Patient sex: M
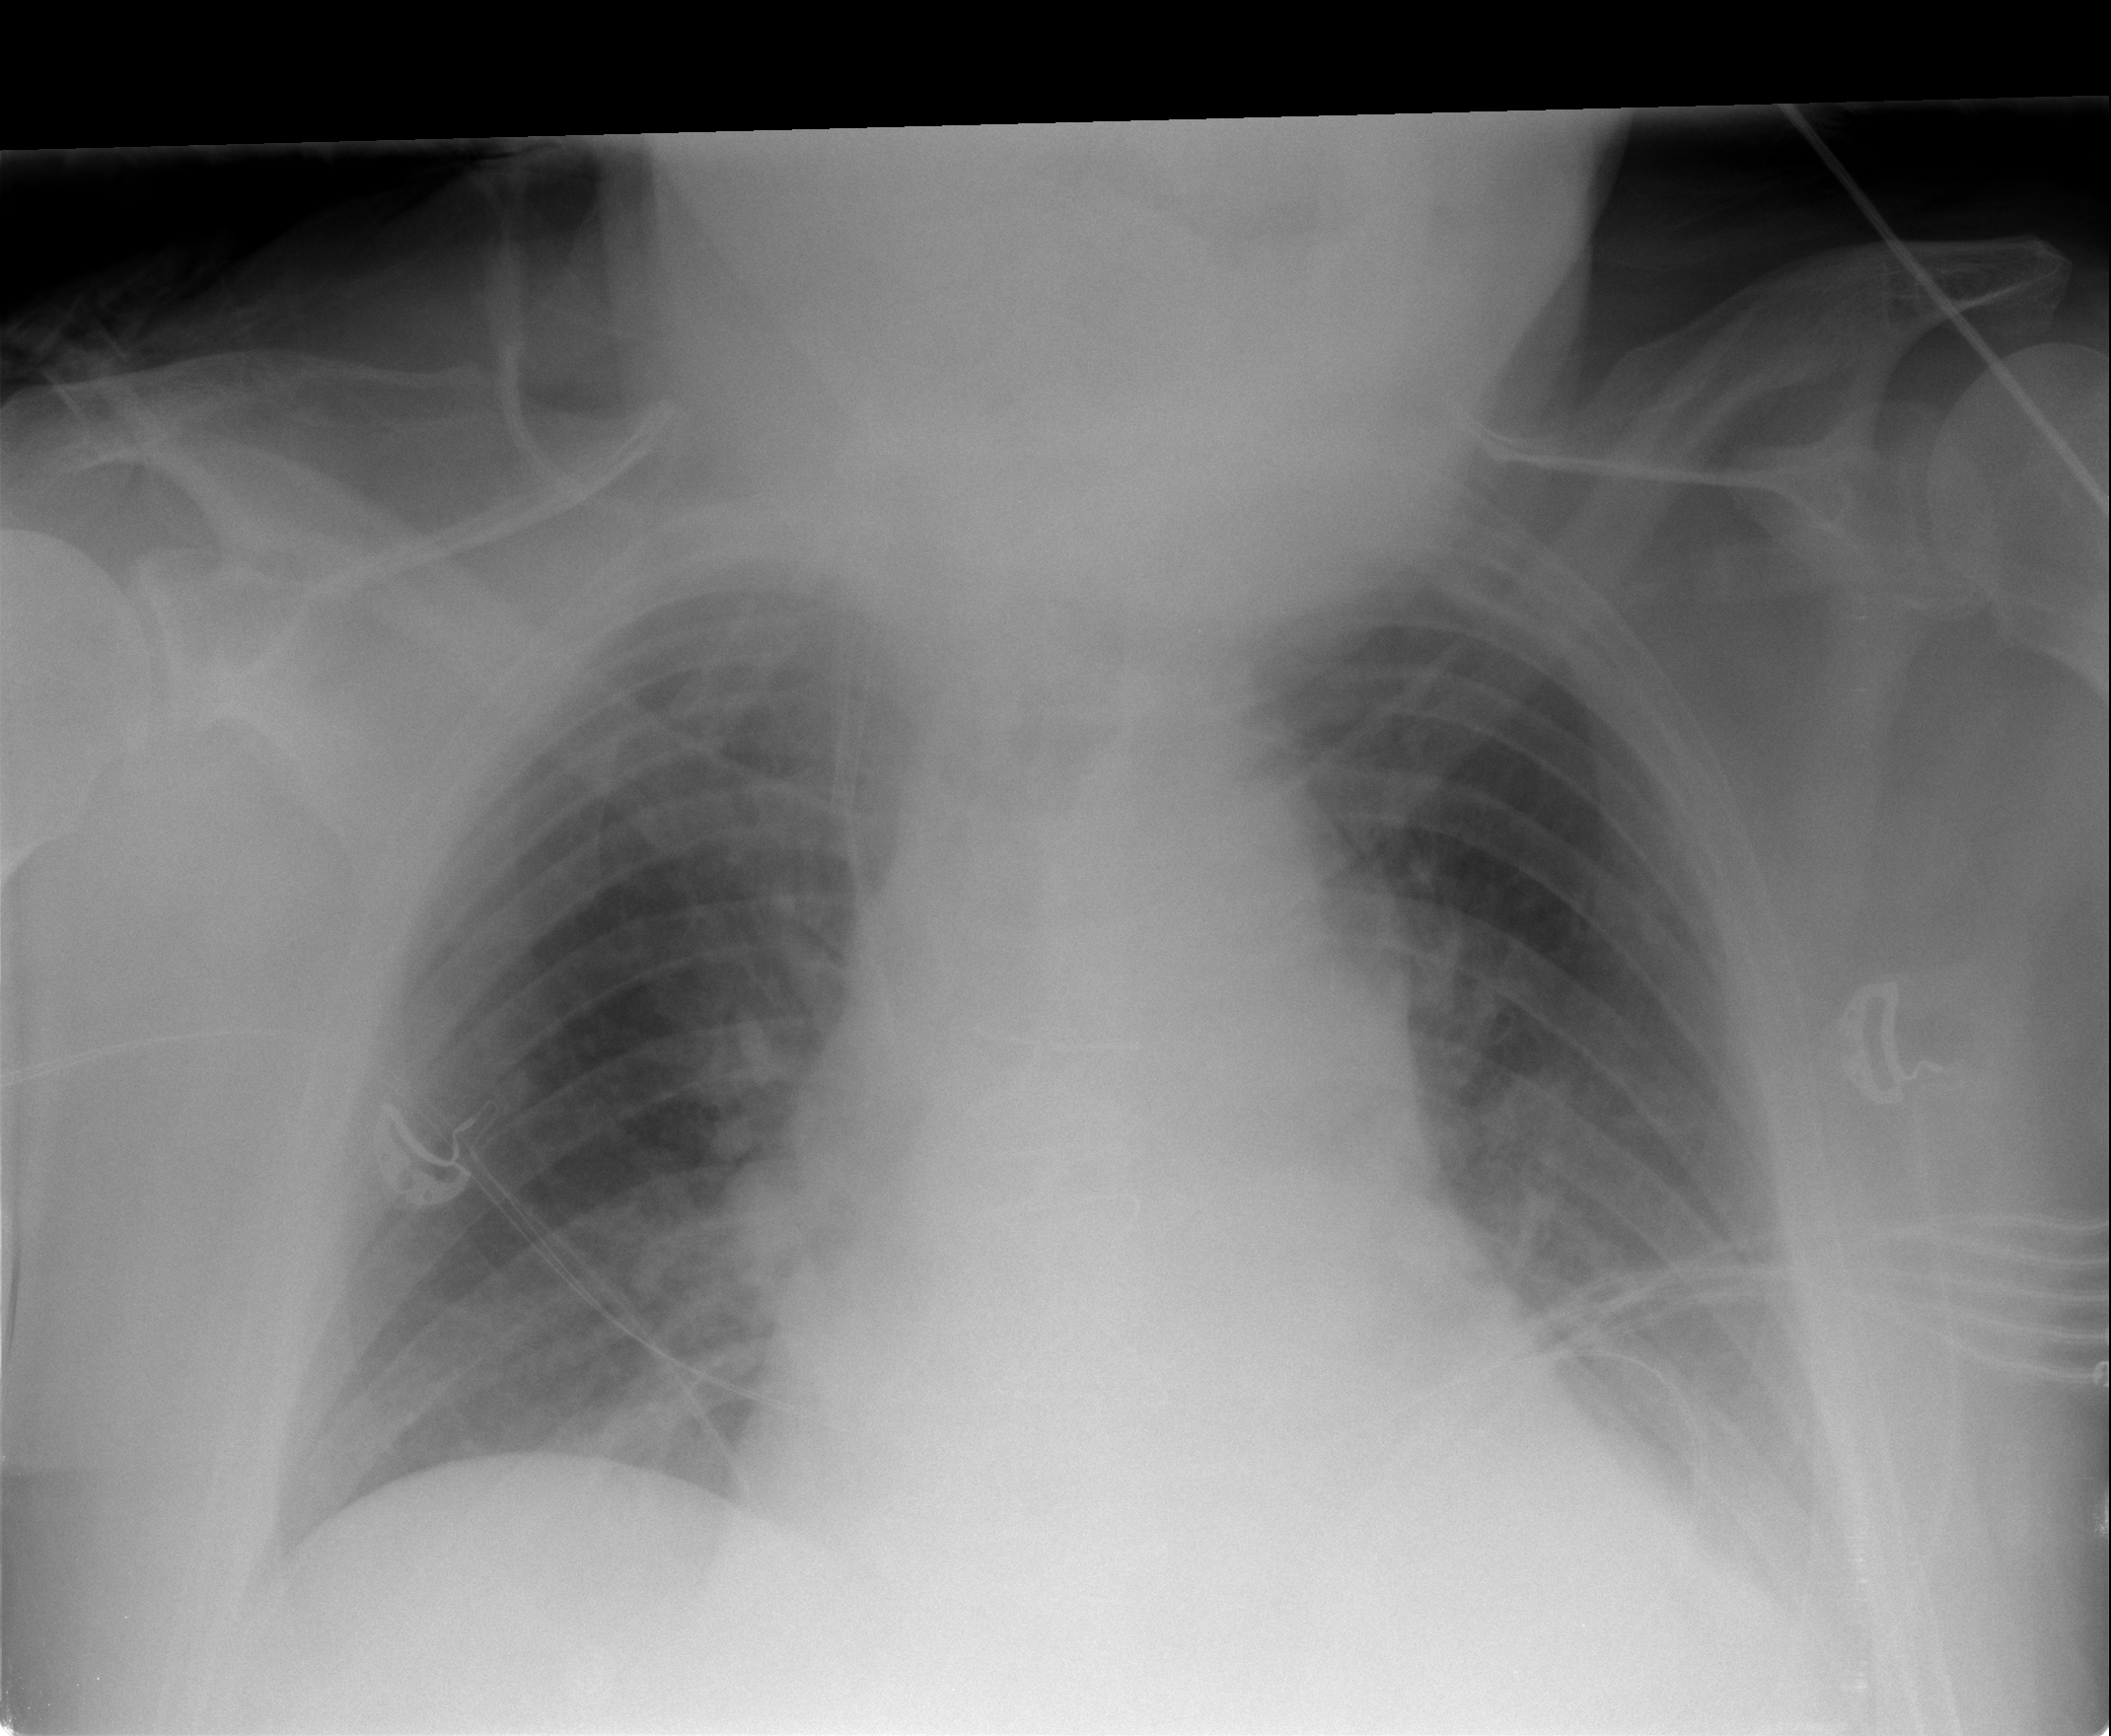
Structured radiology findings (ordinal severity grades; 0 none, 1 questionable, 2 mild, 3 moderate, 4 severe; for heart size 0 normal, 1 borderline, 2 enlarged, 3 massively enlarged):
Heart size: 1
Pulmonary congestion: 0
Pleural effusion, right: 0
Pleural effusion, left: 2
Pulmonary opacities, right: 0
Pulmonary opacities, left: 0
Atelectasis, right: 0
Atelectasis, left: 2